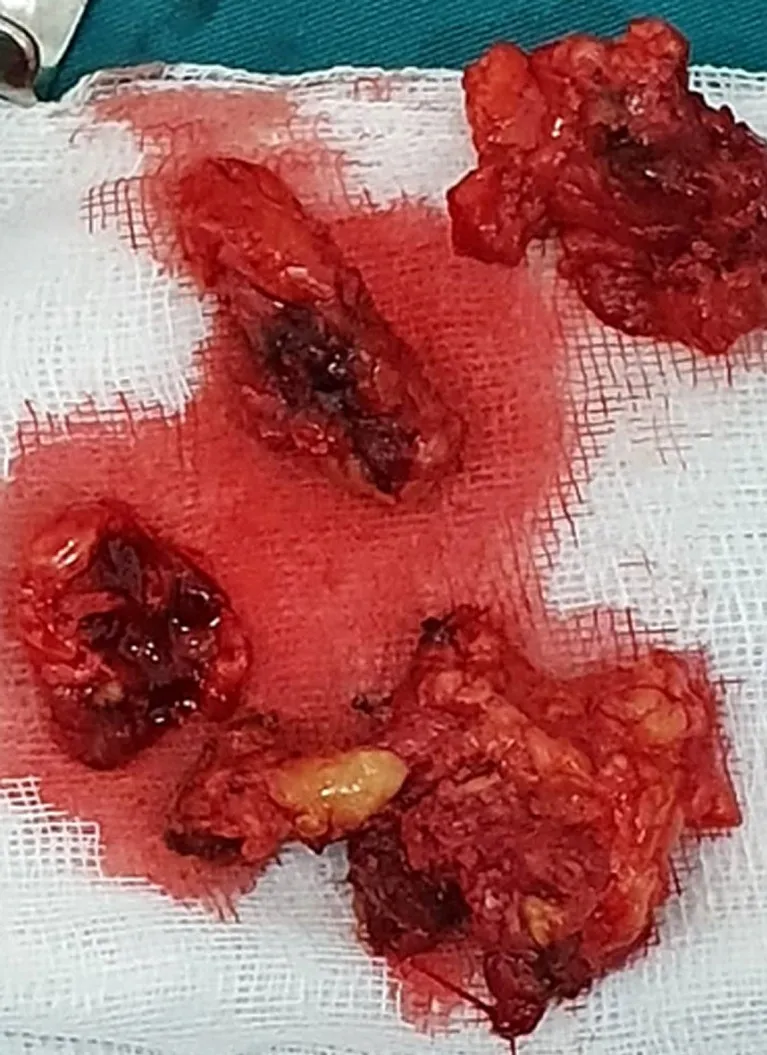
endometriotic masses.
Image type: medical_photograph (other_medical_photograph)